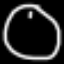
Label: clock